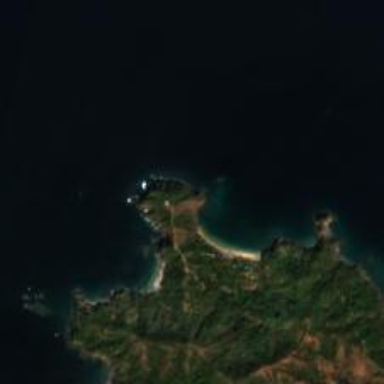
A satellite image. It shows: Breathtaking coastline.